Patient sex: M
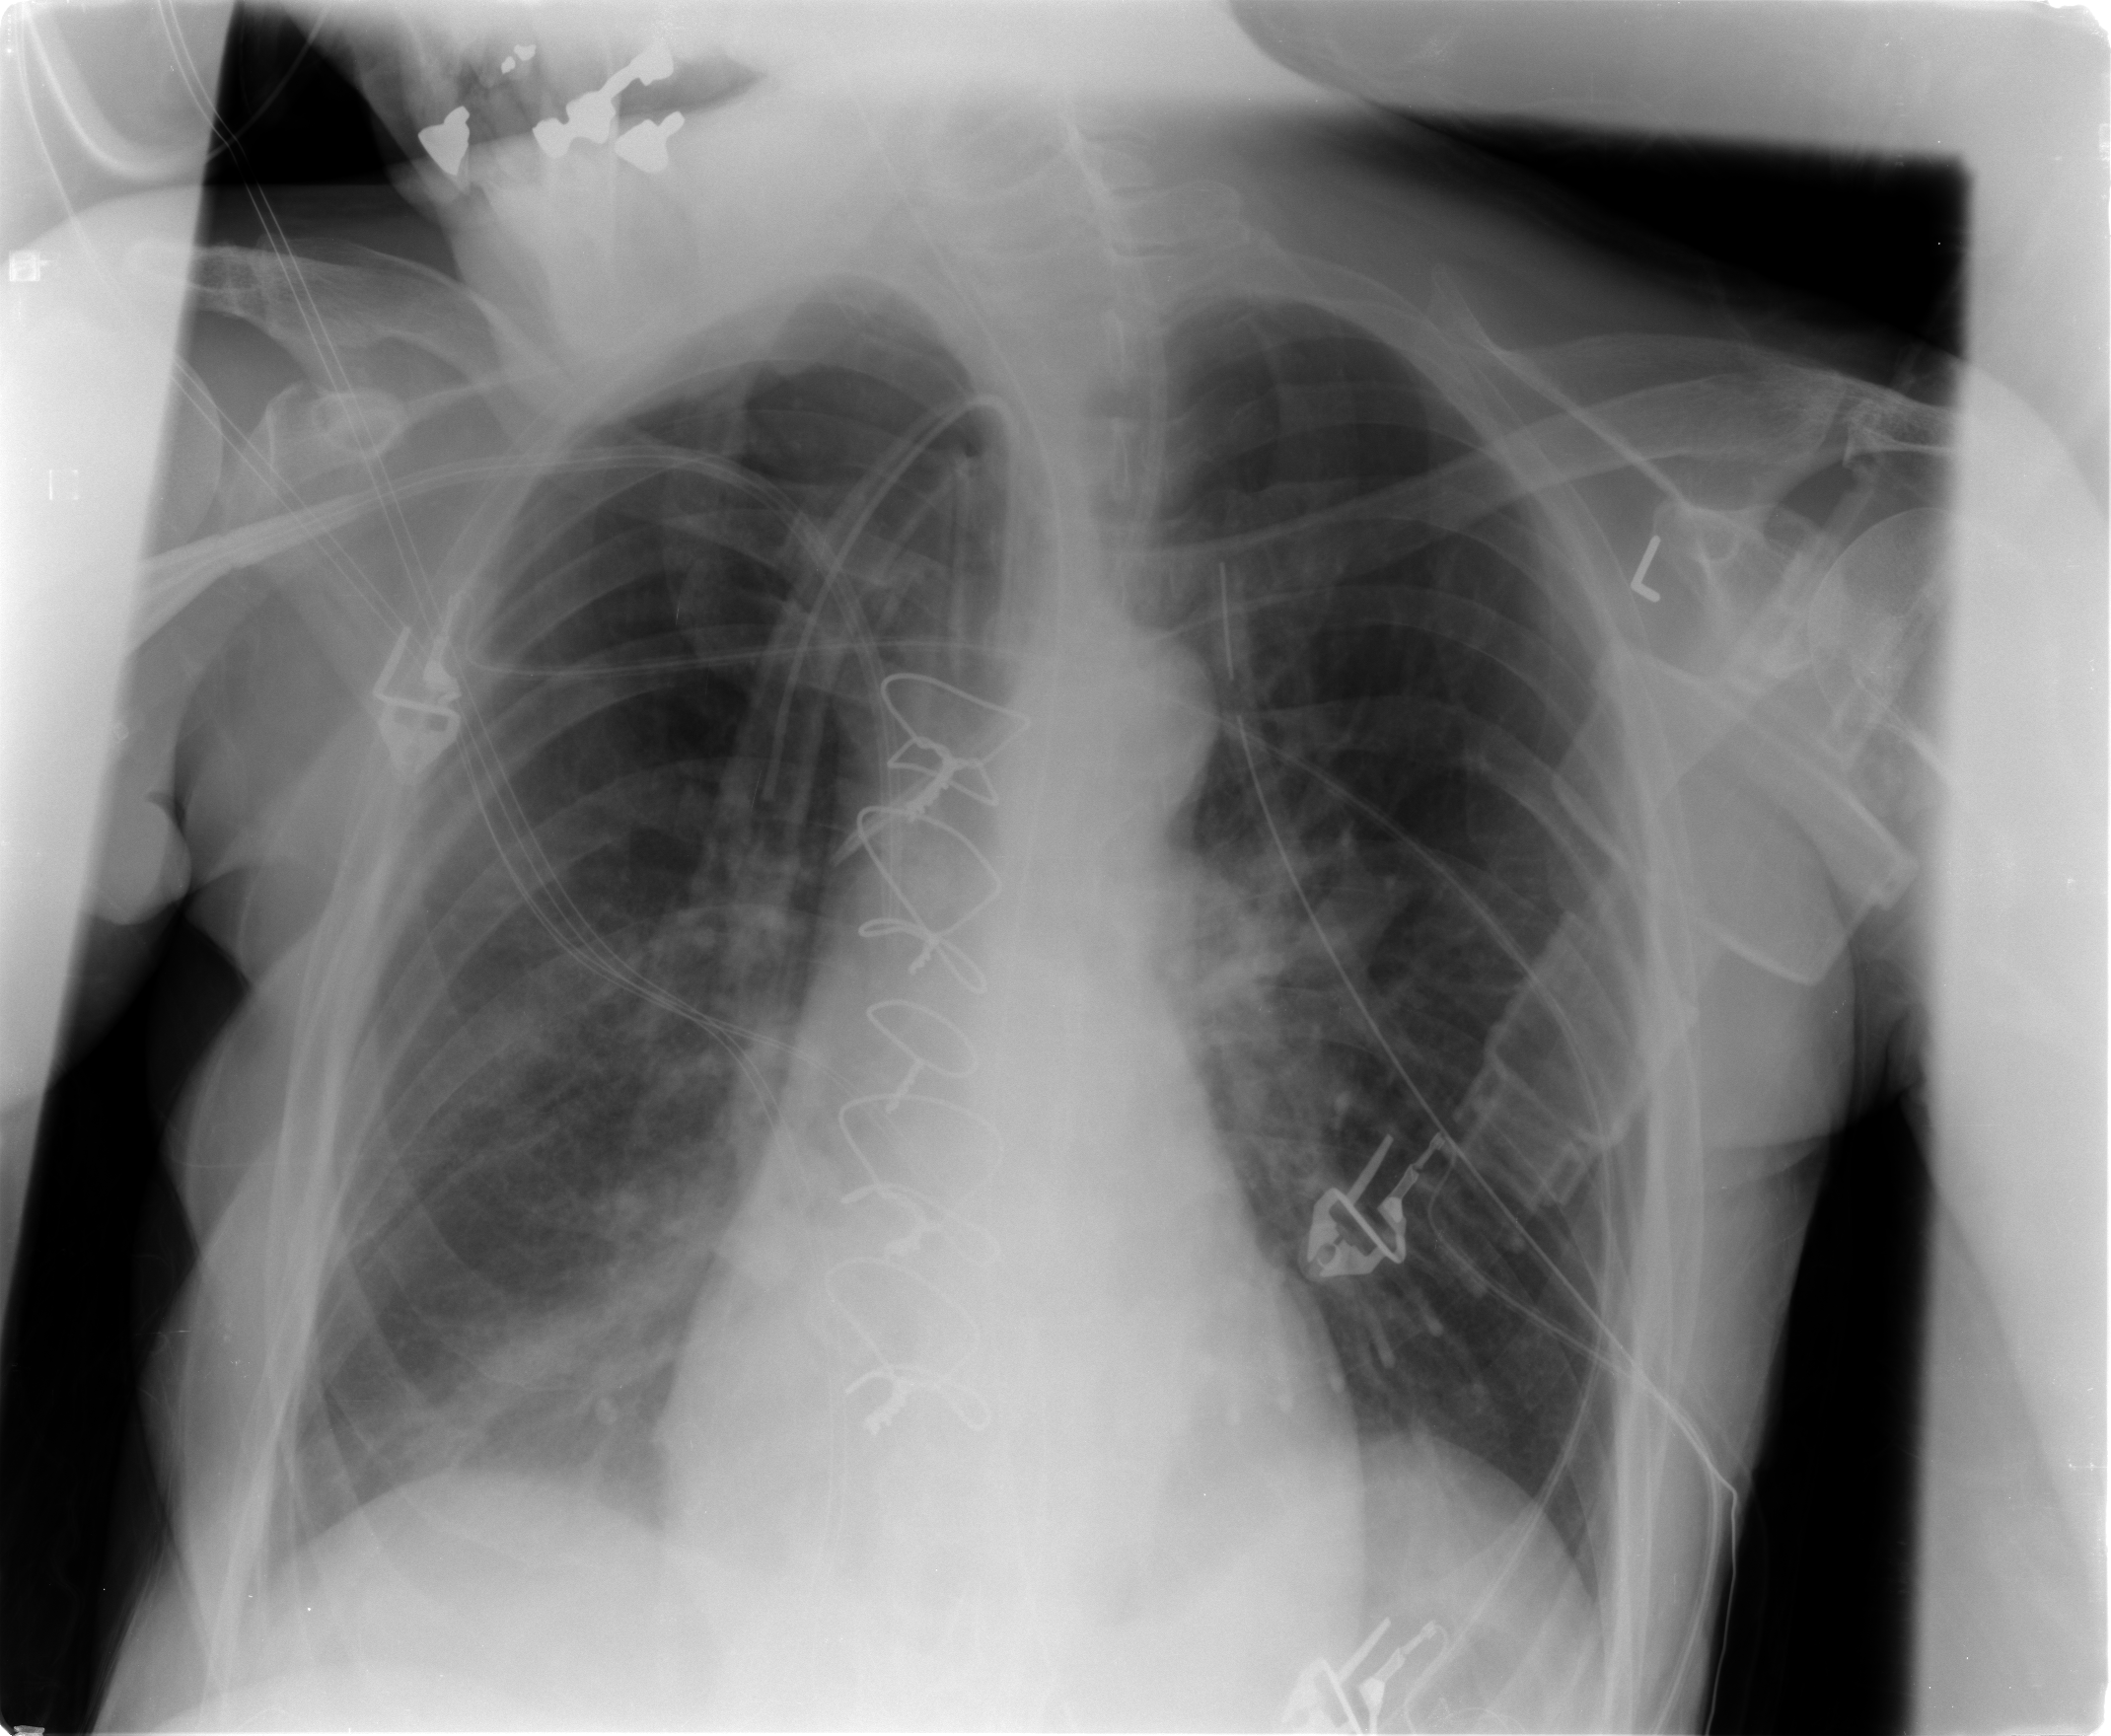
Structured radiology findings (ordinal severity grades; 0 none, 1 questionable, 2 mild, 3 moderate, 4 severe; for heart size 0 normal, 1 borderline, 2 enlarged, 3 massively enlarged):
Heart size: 0
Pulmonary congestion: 1
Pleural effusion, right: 0
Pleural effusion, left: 2
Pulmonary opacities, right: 1
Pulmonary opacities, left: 0
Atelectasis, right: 0
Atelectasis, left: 0